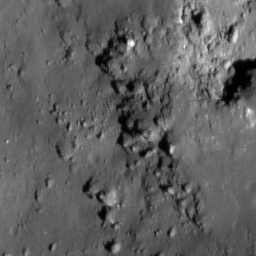
Pit: Weiner F 1
Host crater: Weiner F
Host type: impact_melt
Lunar coordinates: latitude 41.072, longitude 149.928